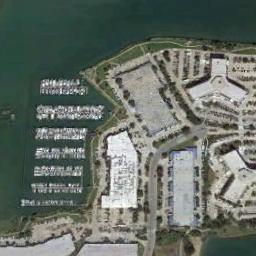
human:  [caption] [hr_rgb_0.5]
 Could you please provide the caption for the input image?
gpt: There are several ships in motion in the harbor .

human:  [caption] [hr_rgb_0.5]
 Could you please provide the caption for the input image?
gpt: There are a lot of buildings beside the harbor .

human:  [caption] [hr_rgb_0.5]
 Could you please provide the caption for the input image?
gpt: Many ships moored neatly on the sea next to the harbor next to the building .

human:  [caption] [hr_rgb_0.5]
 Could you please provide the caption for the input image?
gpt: The harbor with lots of neatly docked boats is next to some open areas and buildings .

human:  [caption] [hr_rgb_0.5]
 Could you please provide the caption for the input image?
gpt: There are some buildings and some parking lots beside the harbor with many ships .